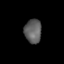
Tissue: skin
Cell type: Epithelial cells
Senescence score: 0.1854
Nuclear area (px): 400
Mean DAPI intensity: 94.615